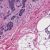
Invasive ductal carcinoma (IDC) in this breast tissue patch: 0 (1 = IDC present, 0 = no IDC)